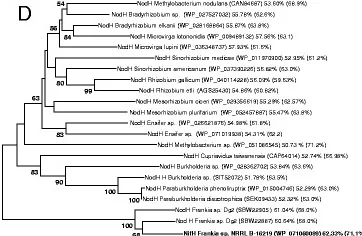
NodC.
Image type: chart (chart)